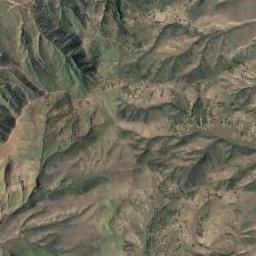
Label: mountain